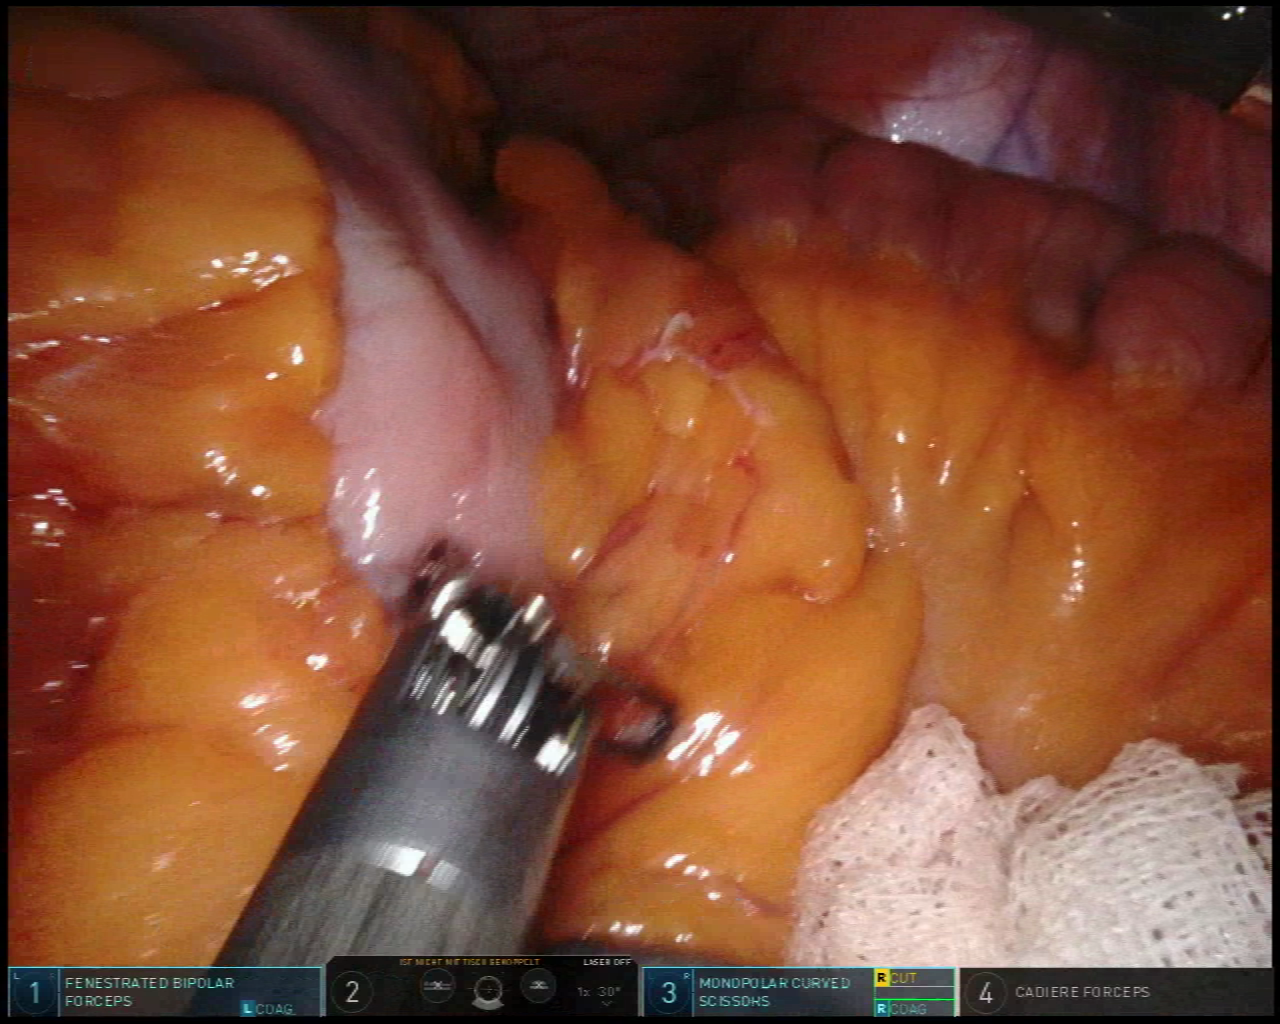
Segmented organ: abdominal_wall
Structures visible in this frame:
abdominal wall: yes
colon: yes
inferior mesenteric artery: no
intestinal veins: no
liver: no
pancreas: no
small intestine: no
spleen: no
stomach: no
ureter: no
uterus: no
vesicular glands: no